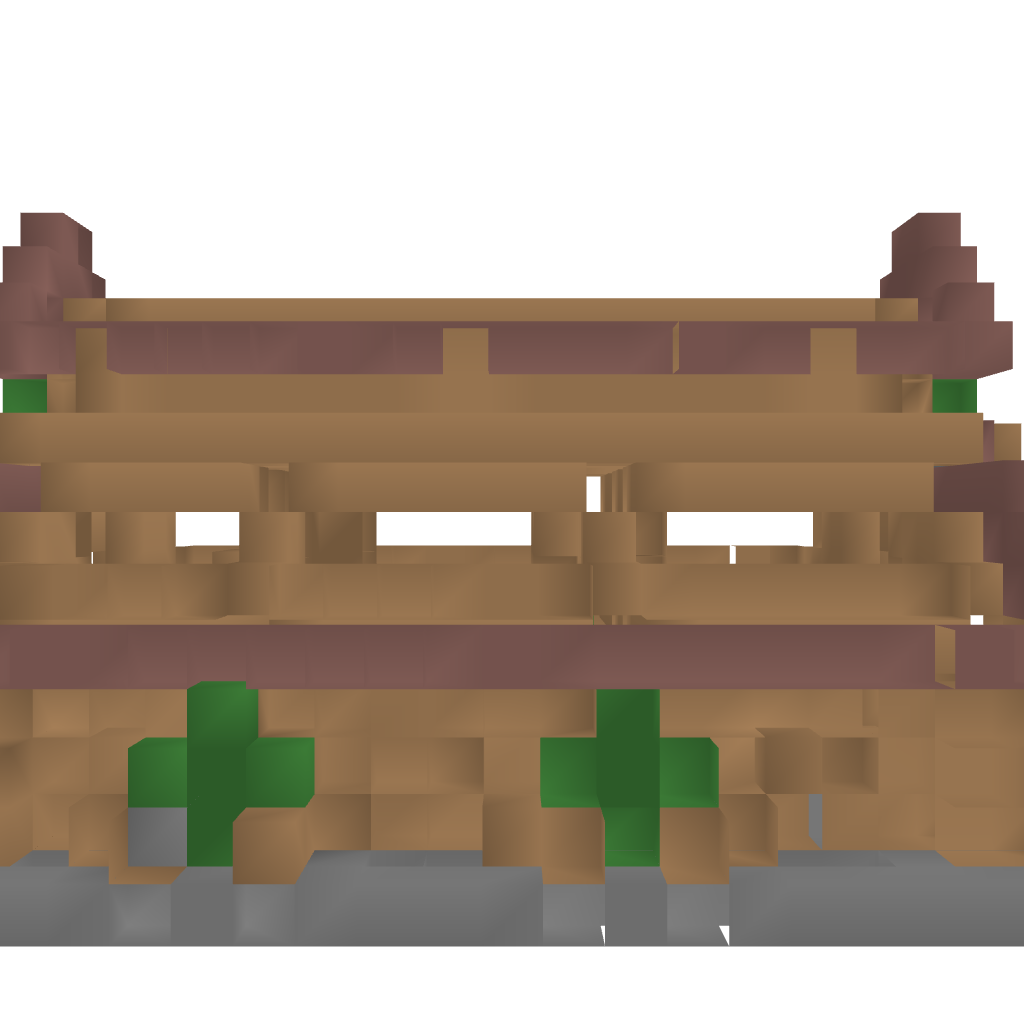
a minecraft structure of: Medium Barn bad low quality